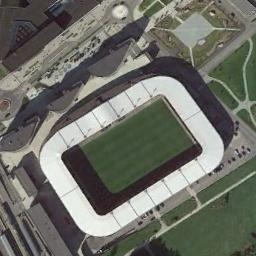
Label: stadium